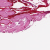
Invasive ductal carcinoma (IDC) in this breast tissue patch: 0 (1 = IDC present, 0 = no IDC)